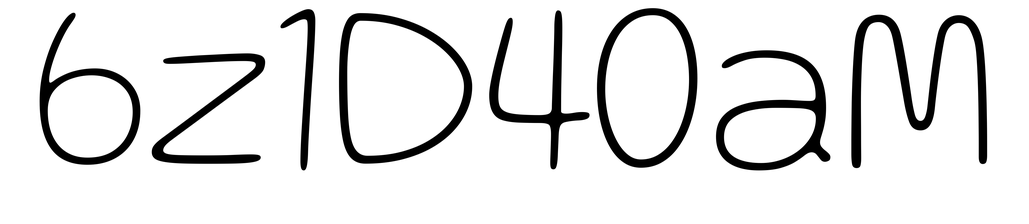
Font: Gluten_Thin